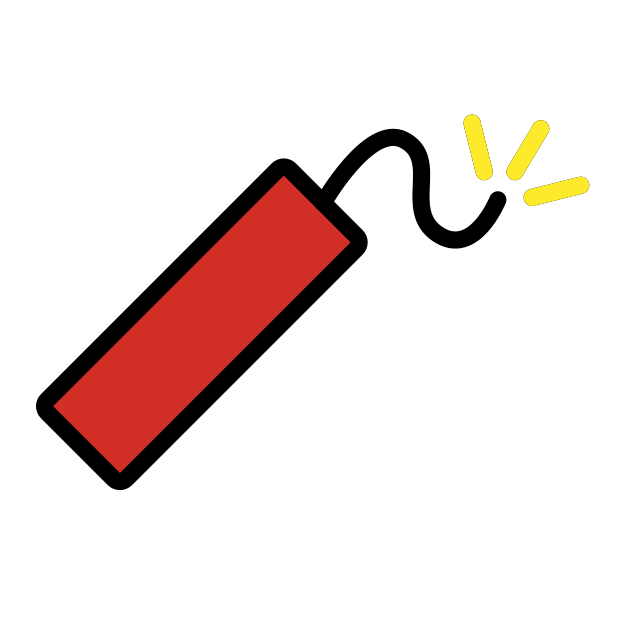
firecracker